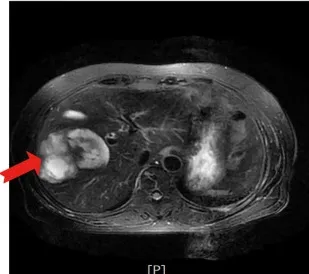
Abdominal MRI scan. (C) T2WI sequence shows a high signal.
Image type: radiology (mri)